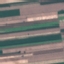
Land use / land cover: AnnualCrop